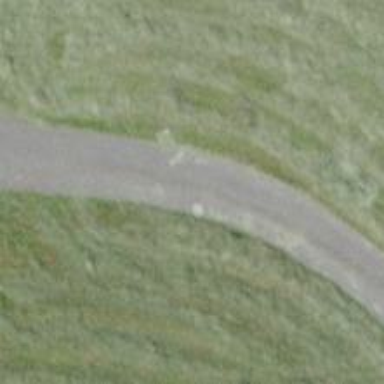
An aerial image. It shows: Unclassified road.